Interaction volume radius: 5 \u00c5
Interaction volume height: 40 \u00c5
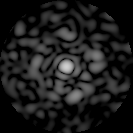
Disorder parameter: 0.8552